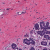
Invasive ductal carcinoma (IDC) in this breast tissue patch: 0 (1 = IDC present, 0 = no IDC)